Question: - - -
When I access the site will google analytics record the 10.90... IP address? Or will it only know of the external IP address that B pipes all traffic out thru? 234.255.255.000?
I really may not understand some basic concepts, but according to google this is possible.
<URL>
But I agree with this forum. If it is not routable google will never know about it.
<URL>

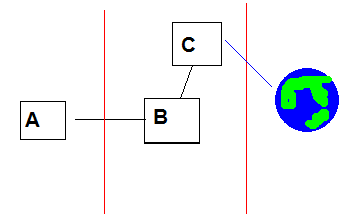
Answer: I would be inclined to believe that Google Analytics tracks the IP address that makes a request to Google's servers; thus, they would only see the external IP.